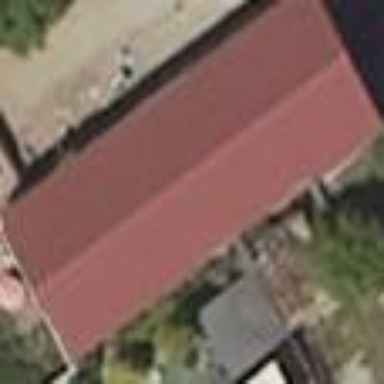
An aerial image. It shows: Shed.